Question: Below is the code from "Filthy Rich Clients" by Romain Guy and Chet Haase
'''
private class ImageViewer extends JComponent {
private BufferedImage image, landscape;
private ImageViewer() {
try {
image = ImageIO.read(new File("picture.png"));
landscape = ImageIO.read(new File("landscape.jpg"));
} catch (IOException ex) {
ex.printStackTrace();
}
}
@Override
protected void paintComponent(Graphics g) {
BufferedImage temp = new BufferedImage(getWidth(), getHeight(),
BufferedImage.TYPE_INT_ARGB);
Graphics2D g2 = temp.createGraphics();
if (shadow.isSelected()) {
int x = (getWidth() - image.getWidth()) / 2;
int y = (getHeight() - image.getHeight()) / 2;
g2.drawImage(image, x + 4, y + 10, null);
Composite oldComposite = g2.getComposite();
g2.setComposite(AlphaComposite.getInstance(AlphaComposite.SRC_IN, 0.75f));
g2.setColor(Color.BLACK);
g2.fillRect(0, 0, getWidth(), getHeight());
g2.setComposite(oldComposite);
g2.drawImage(image, x, y, null);
} else {
int x = (getWidth() - image.getWidth()) / 2;
int y = (getHeight() - image.getHeight()) / 2;
g2.drawImage(image, x, y, null);
Composite oldComposite = g2.getComposite();
g2.setComposite(AlphaComposite.SrcIn);
x = (getWidth() - landscape.getWidth()) / 2;
y = (getHeight() - landscape.getHeight()) / 2;
g2.drawImage(landscape, x, y, null);
g2.setComposite(oldComposite);
}
g2.dispose();
g.drawImage(temp, 0, 0, null);
}
}
'''
It is a part of the code to obtain the following output with different states when checkbox is checked:-

What i dont understand is
1)what is the line
'''
BufferedImage temp = new BufferedImage(getWidth(), getHeight(),
BufferedImage.TYPE_INT_ARGB);
'''
doing there because if I write only the following code and run nothing is obtained in the output.
'''
BufferedImage temp = new BufferedImage(getWidth(), getHeight(),
BufferedImage.TYPE_INT_ARGB);
Graphics2D g2 = temp.createGraphics();
if (jcb.isSelected()) {
int x = (getWidth() - image.getWidth()) / 2;
int y = (getHeight() - image.getHeight()) / 2;
g2.drawImage(image, x + 4, y + 10, null);
}
'''
2)What is the need to obtain g2 after creating the 'temp' bufferedImage? Can't I do it directly like
'''
Graphics2D g2=(Graphics2D)g.create();
'''
3)What is practical difference between TYPE_INT_RGB and TYPE_INT_ARGB.?
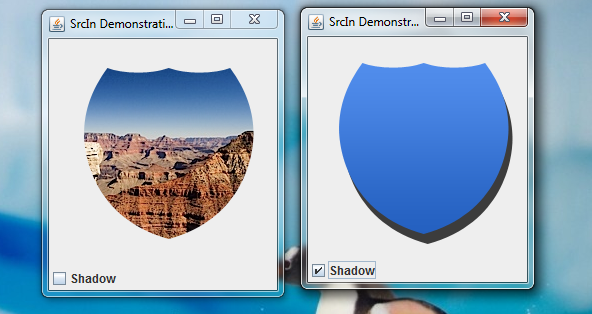
Answer: This is double buffering:
<URL>
You first draw on an off-screen image, which in this case is backed by a BufferedImage object referenced in the variable temp; then you do whatever to the off-screen image; finally, you print the result on the component, via g.drawImage(temp, ...). This is not to have the user see glitches or artifacts due to the image being constructed directly on the screen.